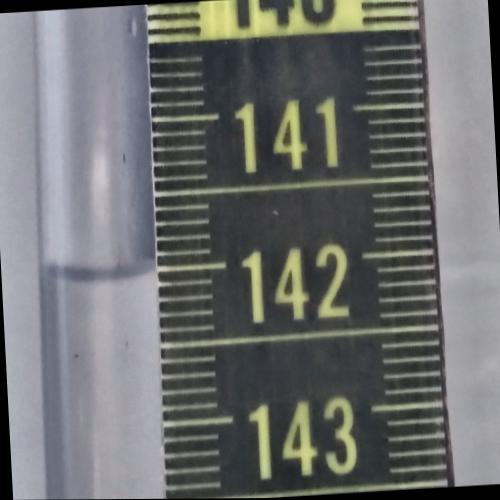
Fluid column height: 142.0 cm